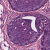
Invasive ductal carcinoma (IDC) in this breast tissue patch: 0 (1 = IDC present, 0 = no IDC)